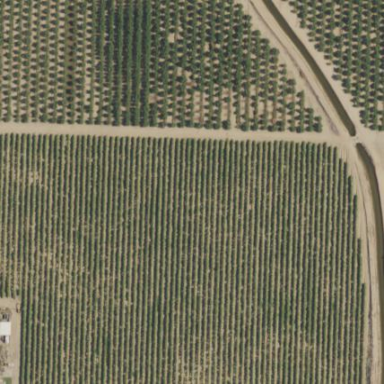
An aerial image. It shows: Vineyard.